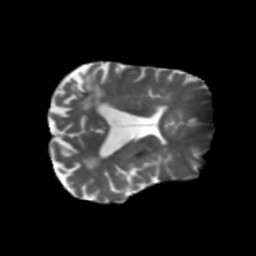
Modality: T2w
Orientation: axial
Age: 73
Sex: female
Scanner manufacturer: siemens
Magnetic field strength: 3 T
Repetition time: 5.25 s
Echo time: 0.08 s